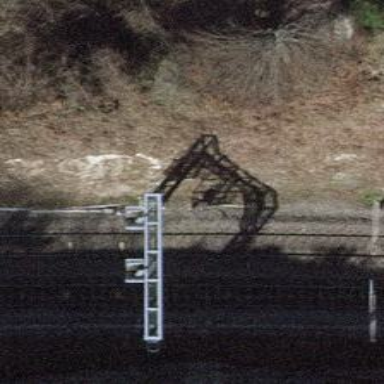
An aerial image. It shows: Railway signal.